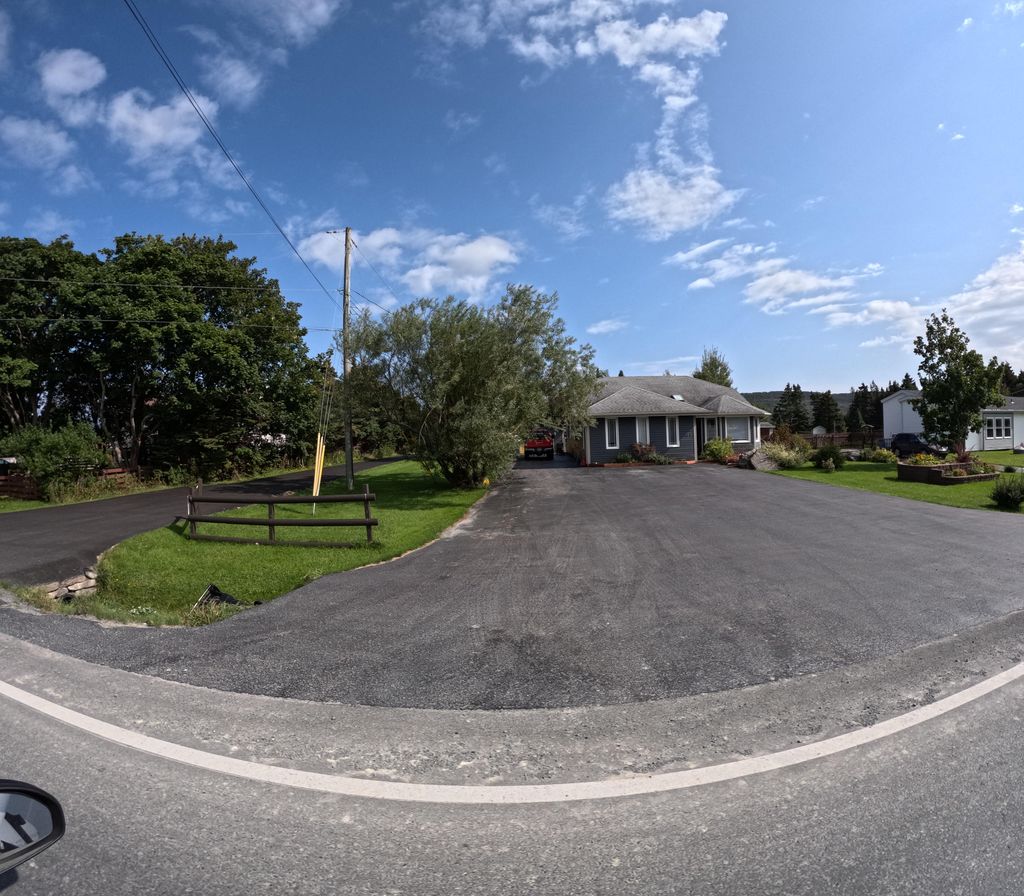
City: st_johns